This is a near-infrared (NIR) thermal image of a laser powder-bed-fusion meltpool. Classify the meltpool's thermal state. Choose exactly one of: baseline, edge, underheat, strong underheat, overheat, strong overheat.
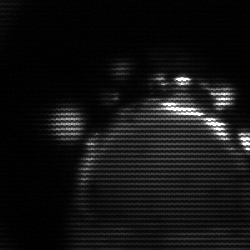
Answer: edge